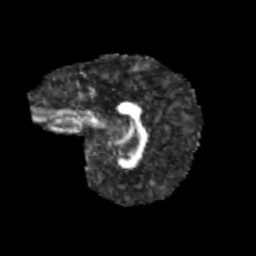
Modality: FA
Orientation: sagittal
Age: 11
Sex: female
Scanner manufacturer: siemens
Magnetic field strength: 3 T
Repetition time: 3.8 s
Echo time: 0.07 s